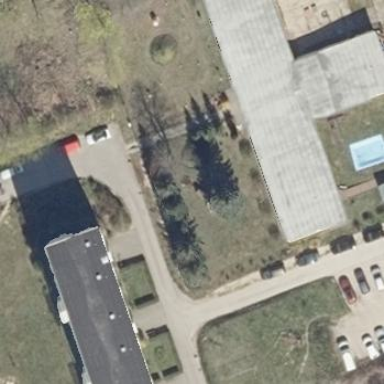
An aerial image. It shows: Kindergarten building.